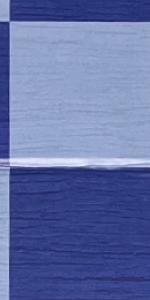
Label: Empty